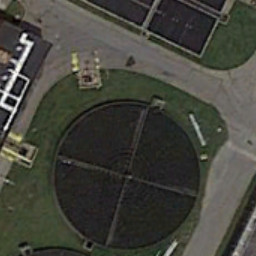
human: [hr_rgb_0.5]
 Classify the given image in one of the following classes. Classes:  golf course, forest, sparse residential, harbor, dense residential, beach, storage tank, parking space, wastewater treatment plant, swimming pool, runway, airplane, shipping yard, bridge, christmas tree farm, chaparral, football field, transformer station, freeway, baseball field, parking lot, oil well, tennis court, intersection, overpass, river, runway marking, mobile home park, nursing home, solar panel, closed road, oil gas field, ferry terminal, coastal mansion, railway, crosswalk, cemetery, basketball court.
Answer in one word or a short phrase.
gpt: wastewater treatment plant